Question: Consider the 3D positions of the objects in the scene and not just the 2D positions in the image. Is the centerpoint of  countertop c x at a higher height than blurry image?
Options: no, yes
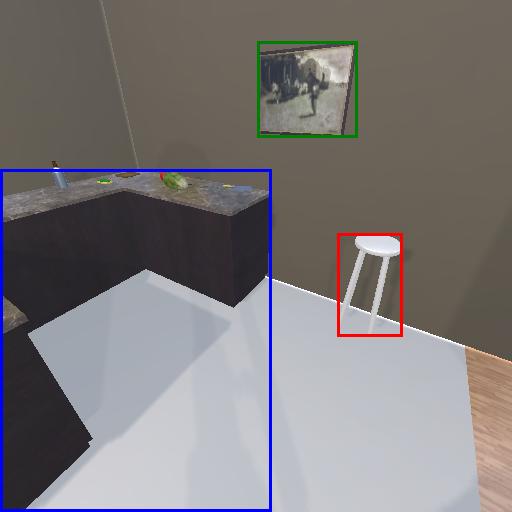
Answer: no